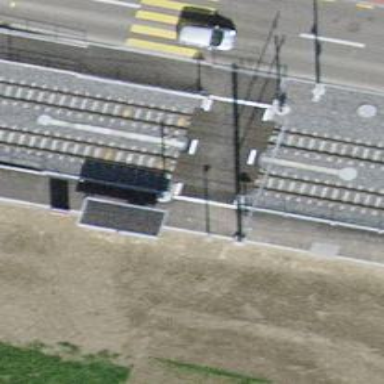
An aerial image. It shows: Full railway crossing barrier.